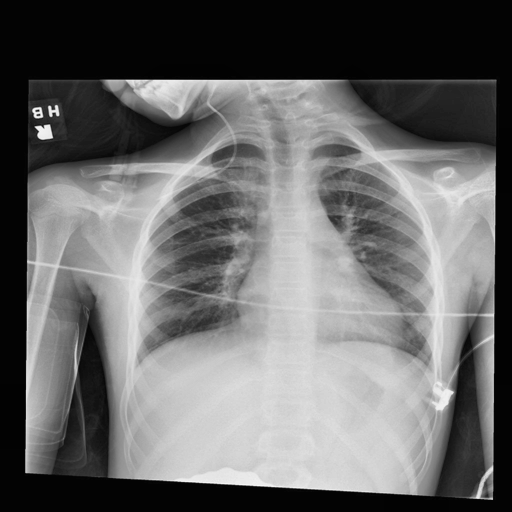
Finding: NORMAL